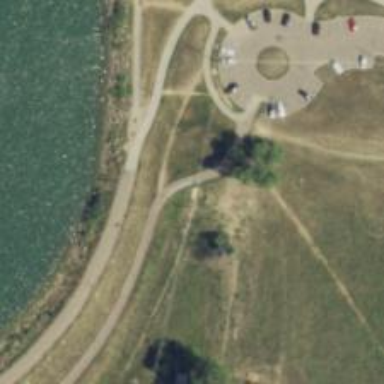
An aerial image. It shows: Disc golf course for leisure activity.